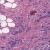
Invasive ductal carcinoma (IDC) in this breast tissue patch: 1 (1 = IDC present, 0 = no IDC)